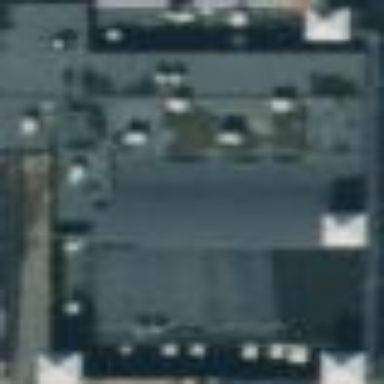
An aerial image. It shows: Retail building.